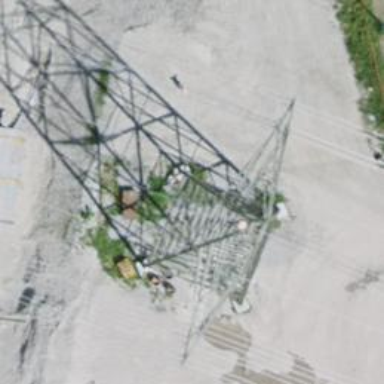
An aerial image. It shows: Power line is depicted.